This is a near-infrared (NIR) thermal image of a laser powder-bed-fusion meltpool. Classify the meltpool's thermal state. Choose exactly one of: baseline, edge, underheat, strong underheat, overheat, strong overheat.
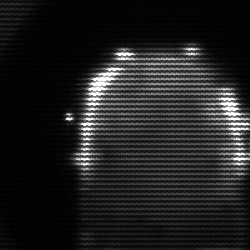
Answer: baseline